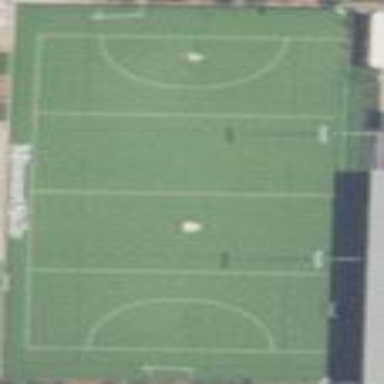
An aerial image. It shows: Multi-sport pitch for field hockey and lacrosse.